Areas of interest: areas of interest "Scientific Research Institution"
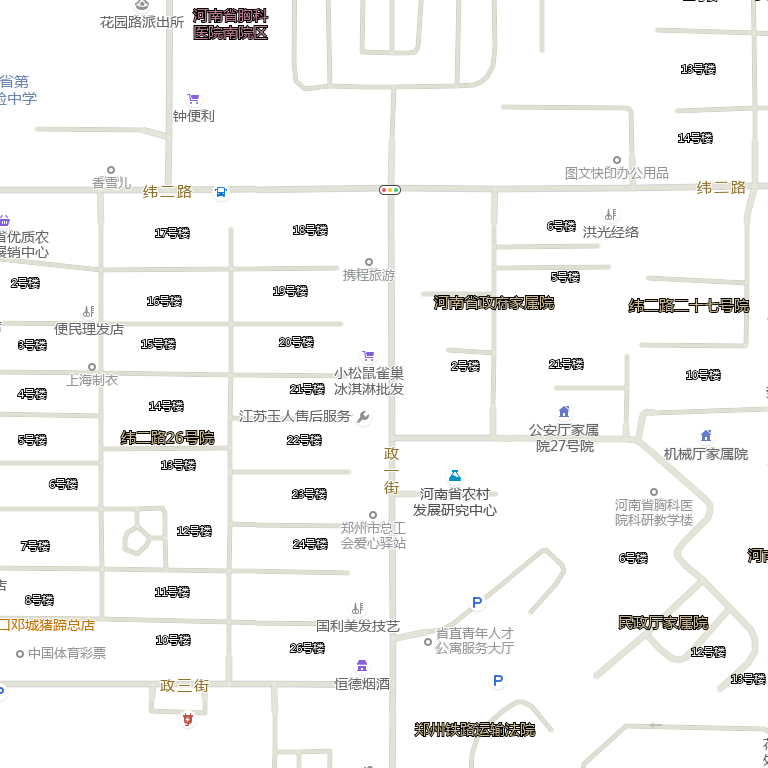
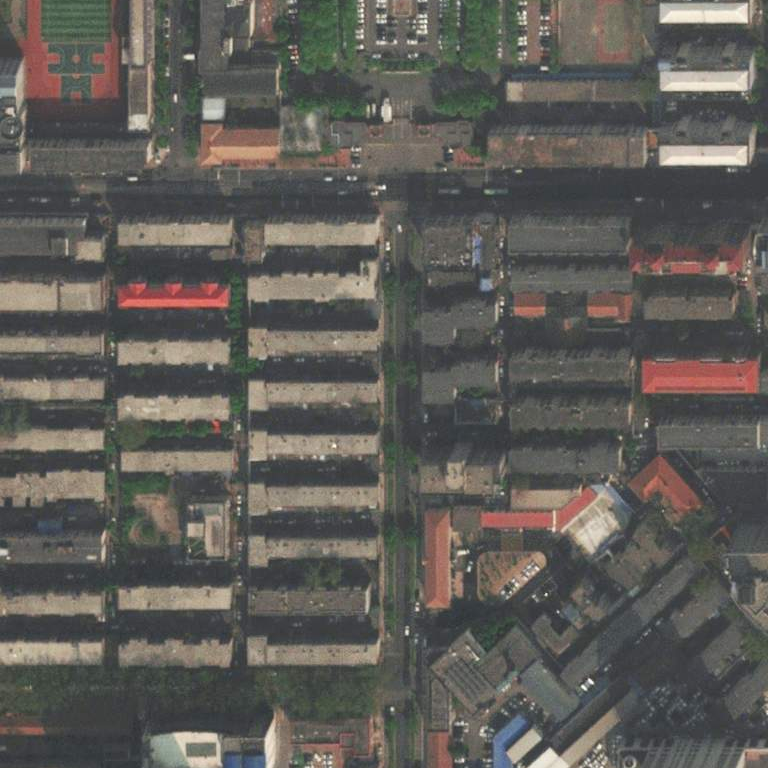